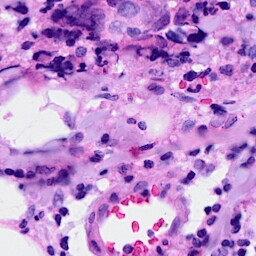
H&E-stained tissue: Breast